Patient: sex F, age 60
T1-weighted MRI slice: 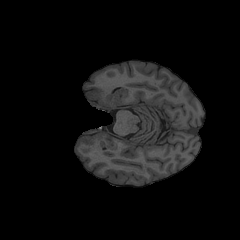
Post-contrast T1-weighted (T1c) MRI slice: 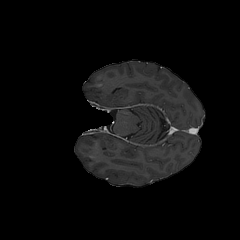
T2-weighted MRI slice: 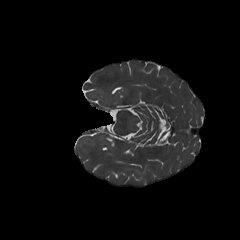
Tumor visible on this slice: no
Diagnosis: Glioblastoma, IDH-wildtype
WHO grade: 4